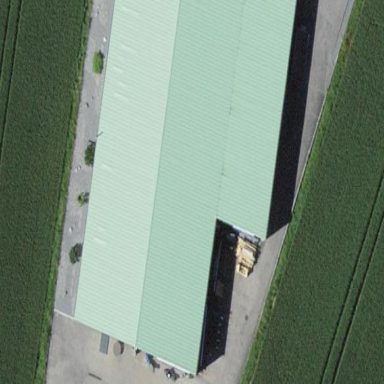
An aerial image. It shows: Industrial building that serves as factory.